Question: I'm wondering how to display the "hint circles" (I don't know what they're really called, and I couldn't find it anywhere) when opening an app for the first time. I've seen this in many stock android apps, but not in many third party apps. Is there even a way to do this?
Thanks!
Here is a picture of what i mean. (The blue circle with the OK, not the white one)

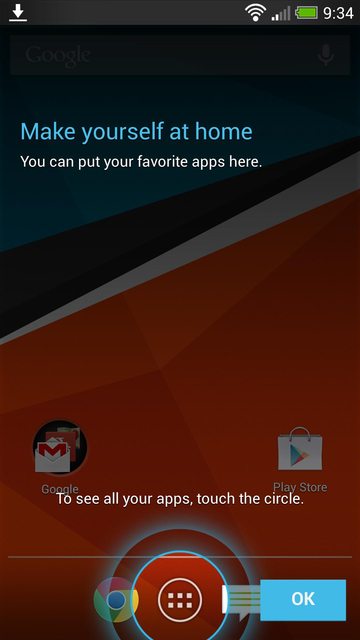
Answer: there is a library for that, check <URL>